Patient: sex M, age 45
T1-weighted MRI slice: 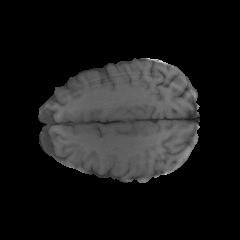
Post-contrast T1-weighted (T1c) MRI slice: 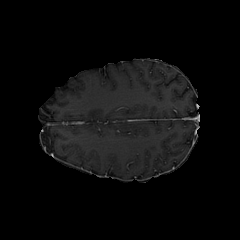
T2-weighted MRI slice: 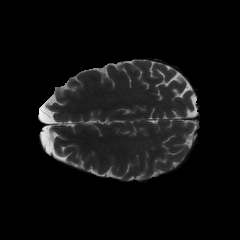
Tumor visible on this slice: no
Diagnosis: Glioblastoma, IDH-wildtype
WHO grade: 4